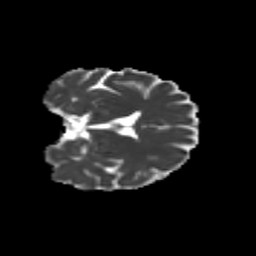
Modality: MD
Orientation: coronal
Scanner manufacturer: siemens
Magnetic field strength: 3 T
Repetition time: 9.2 s
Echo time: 0.084 s